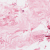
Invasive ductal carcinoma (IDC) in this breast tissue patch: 0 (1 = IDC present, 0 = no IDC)